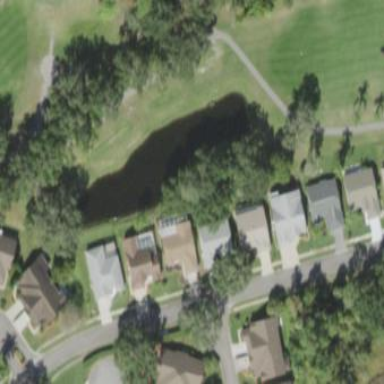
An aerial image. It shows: Water hazard on golf course. The hazard is natural water feature.